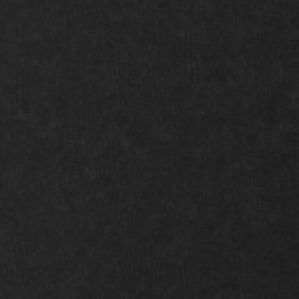
Label: frost